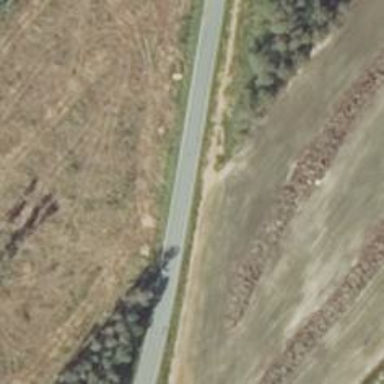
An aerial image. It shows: Tertiary road.